Aerial crown-view tile of a tropical tree (Barro Colorado Island, Panama), acquired 20250616:
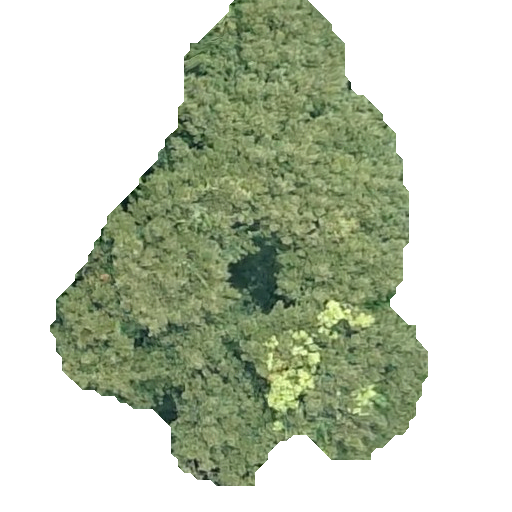
Species: Sloanea terniflora
GBIF accepted scientific name: Sloanea terniflora
Crown area: 172.971 m²